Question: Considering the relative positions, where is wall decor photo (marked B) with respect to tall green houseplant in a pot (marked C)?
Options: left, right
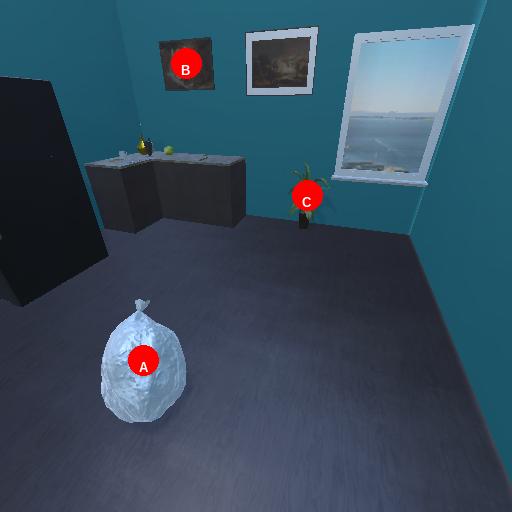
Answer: left